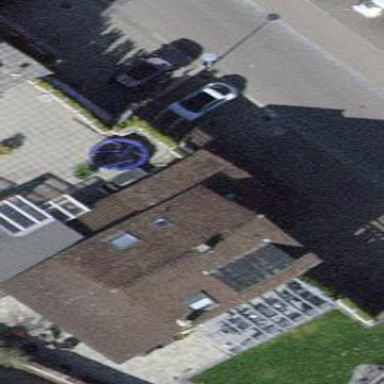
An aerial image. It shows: Building with tiled roof.